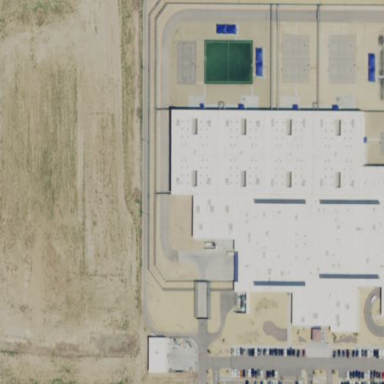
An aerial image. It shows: Prison.